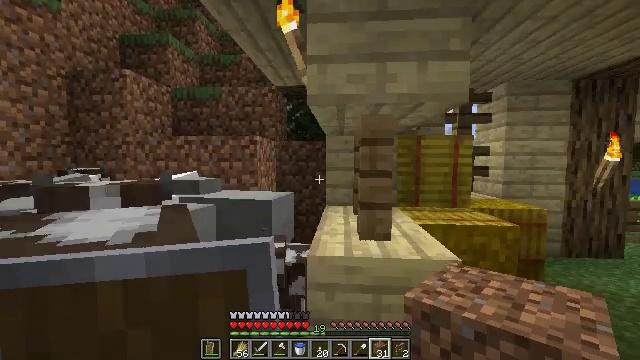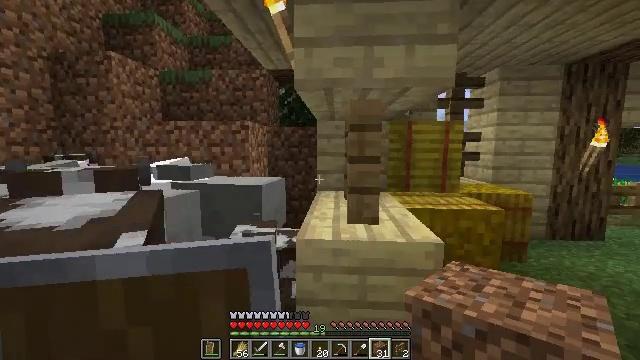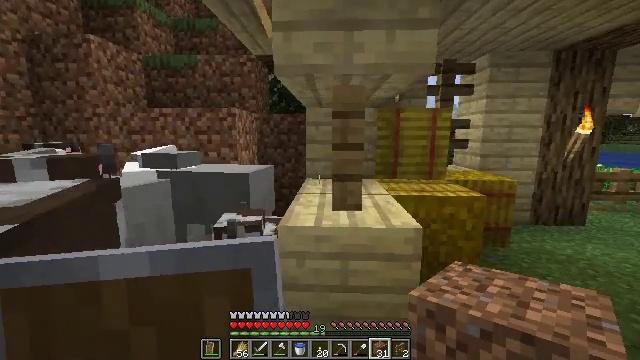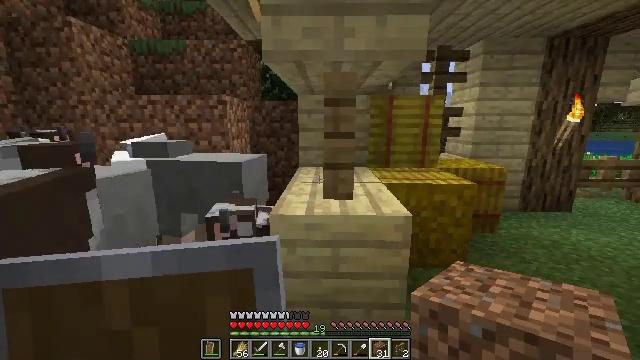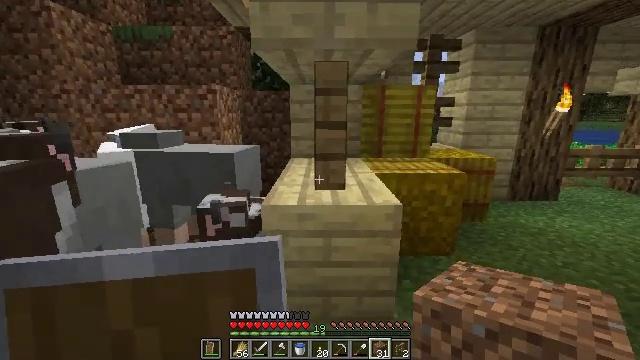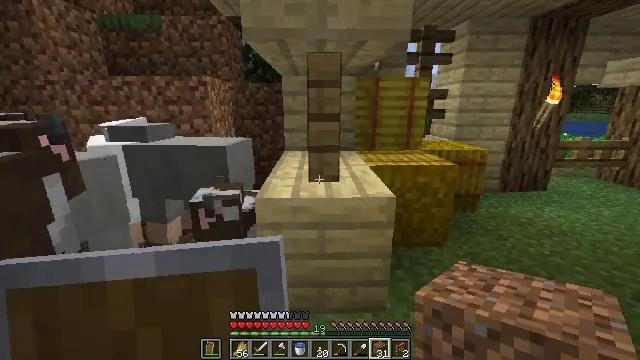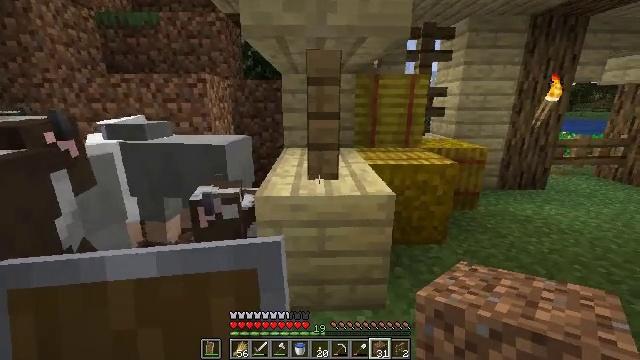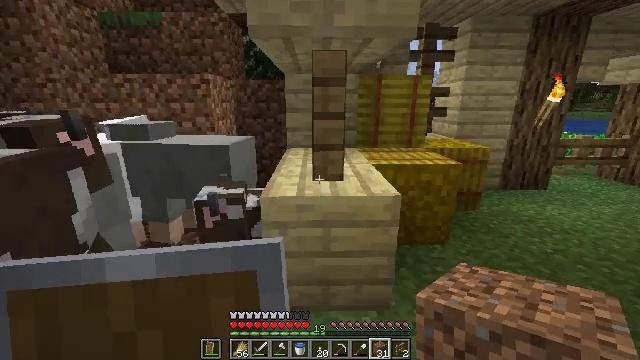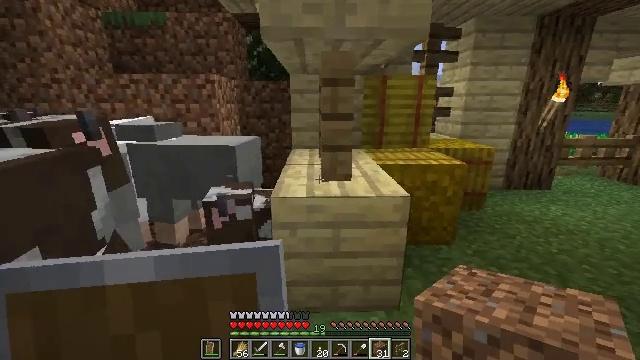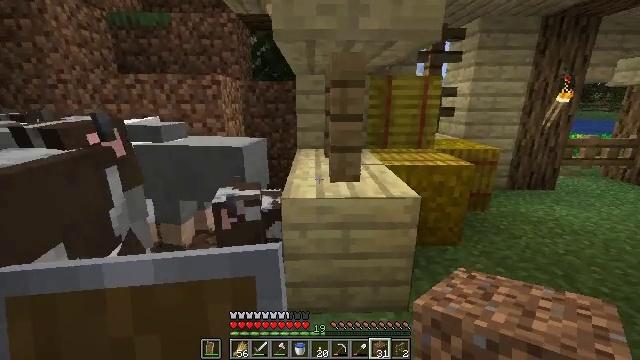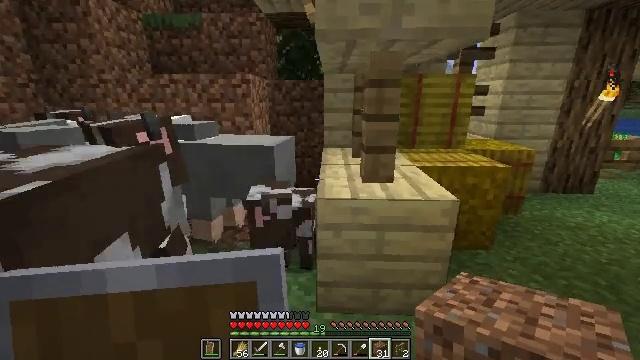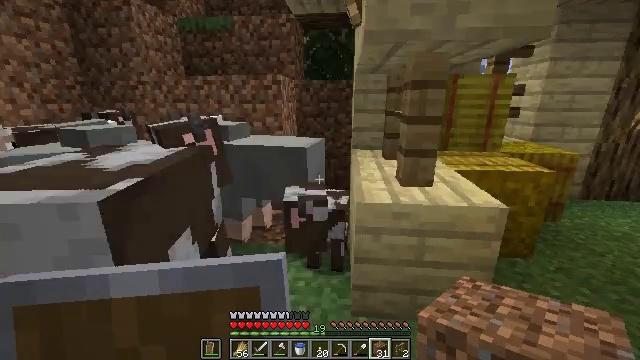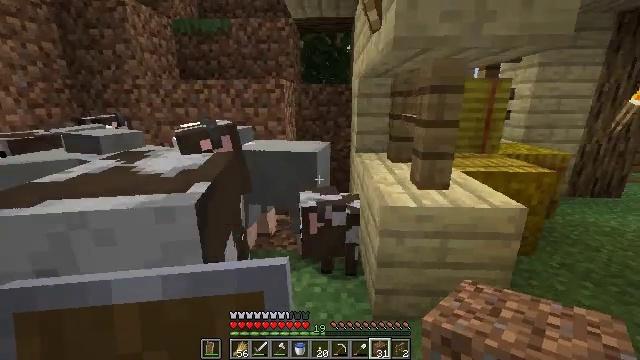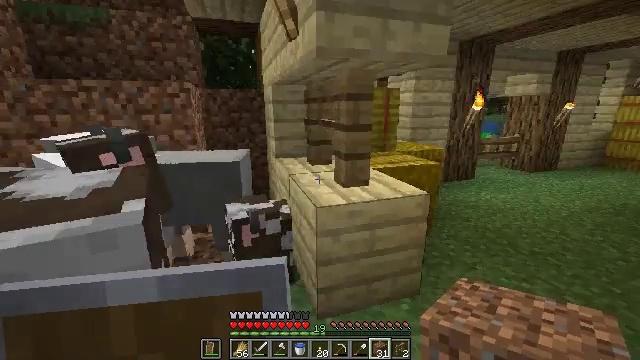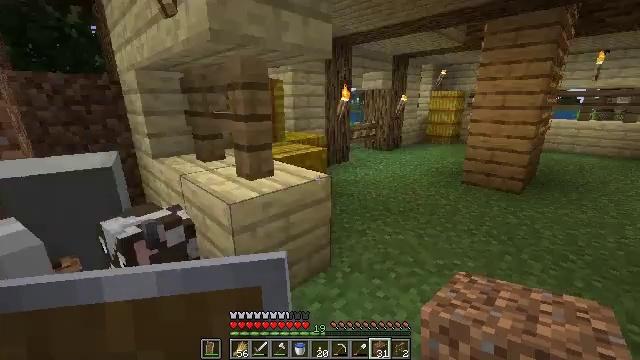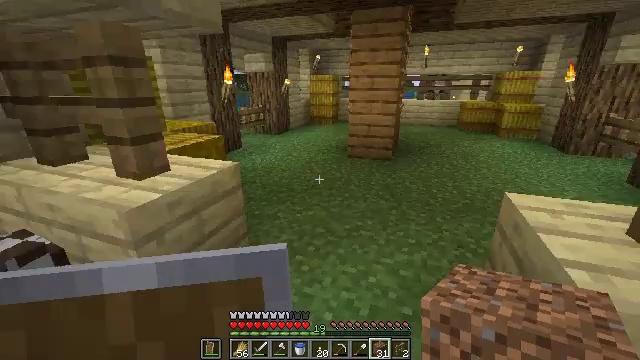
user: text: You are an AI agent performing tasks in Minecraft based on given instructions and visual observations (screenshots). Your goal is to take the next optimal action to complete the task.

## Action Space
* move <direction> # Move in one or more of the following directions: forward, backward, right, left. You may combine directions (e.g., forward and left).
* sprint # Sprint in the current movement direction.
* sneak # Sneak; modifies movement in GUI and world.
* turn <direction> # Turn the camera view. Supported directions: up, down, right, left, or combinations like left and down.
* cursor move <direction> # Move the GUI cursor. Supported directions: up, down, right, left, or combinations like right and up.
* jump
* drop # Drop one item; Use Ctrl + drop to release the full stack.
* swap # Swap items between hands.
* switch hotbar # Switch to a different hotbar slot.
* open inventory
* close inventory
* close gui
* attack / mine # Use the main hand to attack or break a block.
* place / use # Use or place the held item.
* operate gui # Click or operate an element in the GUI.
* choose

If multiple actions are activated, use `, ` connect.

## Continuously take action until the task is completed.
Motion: motion action
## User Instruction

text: Dismantle the birch fence.
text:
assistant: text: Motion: move back, turn right and down
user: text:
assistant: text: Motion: move back, turn right and down
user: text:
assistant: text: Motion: move back, turn right and down
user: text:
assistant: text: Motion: move back, turn right and down
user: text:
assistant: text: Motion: move back, turn right and down
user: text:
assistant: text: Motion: move back
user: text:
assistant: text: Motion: move back and move left
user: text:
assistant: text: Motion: move back and move left
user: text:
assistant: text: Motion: move back and move left
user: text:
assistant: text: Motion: move back and move left, turn left
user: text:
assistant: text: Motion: move back and move left, turn left
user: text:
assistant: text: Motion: move left, turn right
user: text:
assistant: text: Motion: move left, turn right and up
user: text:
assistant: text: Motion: move left, turn right and down
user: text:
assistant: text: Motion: move left, turn right and down
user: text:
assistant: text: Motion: move left, turn right
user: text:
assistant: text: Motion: move left, turn right
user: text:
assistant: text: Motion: move forward and move left, turn right
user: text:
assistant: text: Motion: move forward and move left, turn right and down
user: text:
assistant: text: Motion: move forward and move left, turn right
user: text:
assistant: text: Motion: move forward and move left
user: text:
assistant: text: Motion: move forward and move left
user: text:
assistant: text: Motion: move forward and move left
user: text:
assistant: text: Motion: move forward and move left
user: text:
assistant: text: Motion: move forward and move left, turn right
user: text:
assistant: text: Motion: move forward and move left, turn right and up
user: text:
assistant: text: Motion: move forward and move left, turn right
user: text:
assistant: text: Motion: move forward and move left, turn right
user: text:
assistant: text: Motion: move forward and move left, turn right
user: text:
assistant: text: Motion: move forward and move left, turn right and up